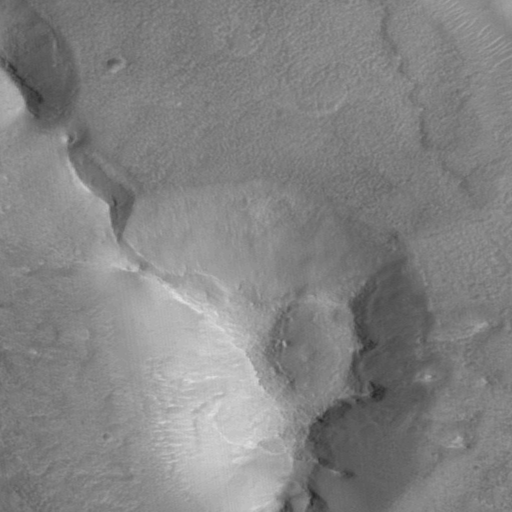
Classes present: Background